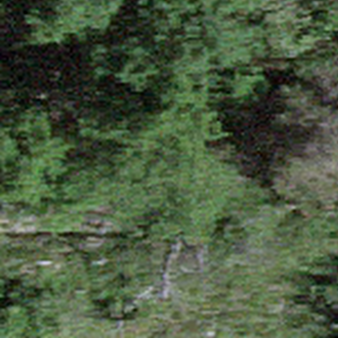
Label: other